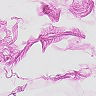
Metastatic tissue present: no